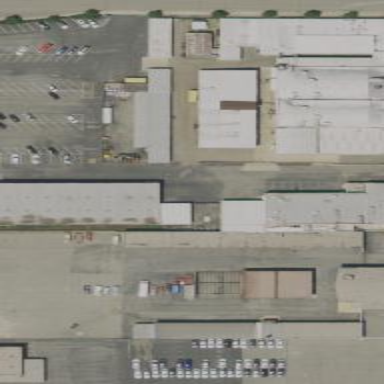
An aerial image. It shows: Industrial area.